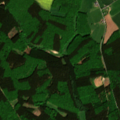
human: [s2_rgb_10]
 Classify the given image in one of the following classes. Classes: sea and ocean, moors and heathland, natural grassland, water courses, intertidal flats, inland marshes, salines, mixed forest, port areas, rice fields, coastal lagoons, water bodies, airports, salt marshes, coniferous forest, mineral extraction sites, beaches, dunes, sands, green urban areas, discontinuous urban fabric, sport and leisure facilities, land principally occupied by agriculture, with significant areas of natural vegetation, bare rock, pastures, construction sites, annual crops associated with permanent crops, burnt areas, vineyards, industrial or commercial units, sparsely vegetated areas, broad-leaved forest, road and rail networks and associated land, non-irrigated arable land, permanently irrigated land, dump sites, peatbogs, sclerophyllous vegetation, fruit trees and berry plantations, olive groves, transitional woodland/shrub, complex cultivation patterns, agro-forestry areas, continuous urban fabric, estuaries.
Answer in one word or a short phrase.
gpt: non-irrigated arable land, pastures, broad-leaved forest, mixed forest